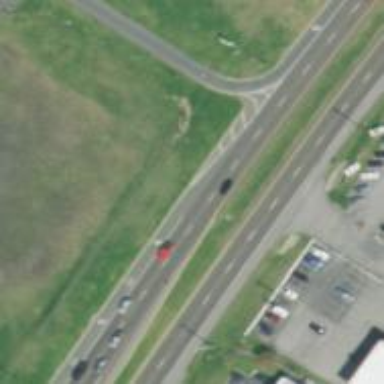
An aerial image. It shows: Trunk highway.